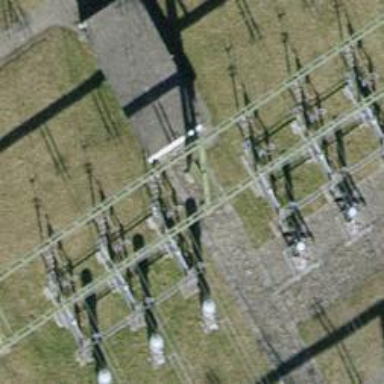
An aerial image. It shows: Insulator used in power systems.